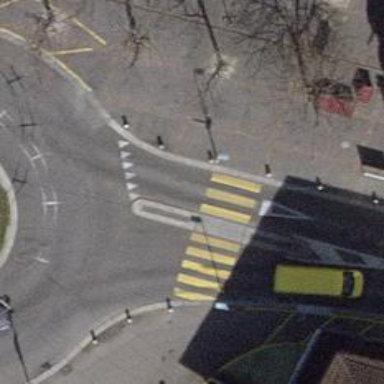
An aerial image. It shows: Kerb barrier.